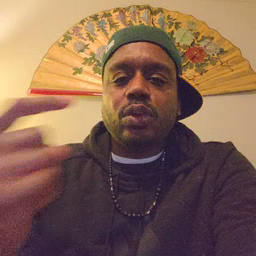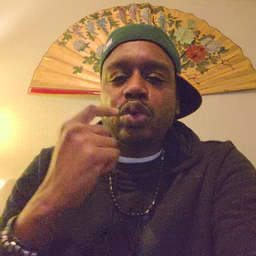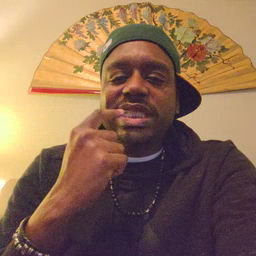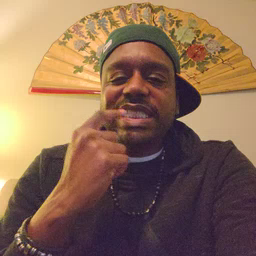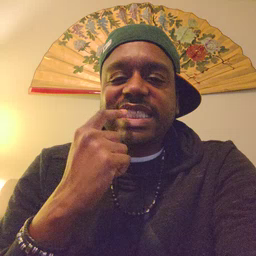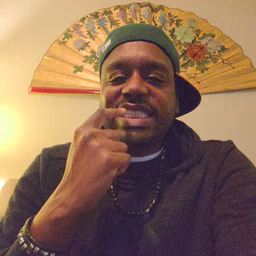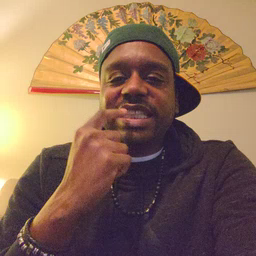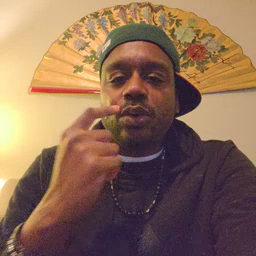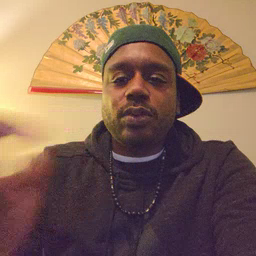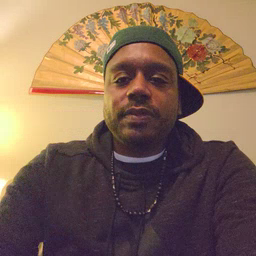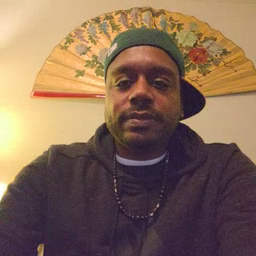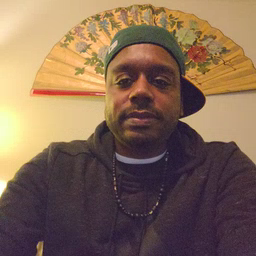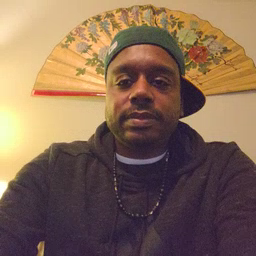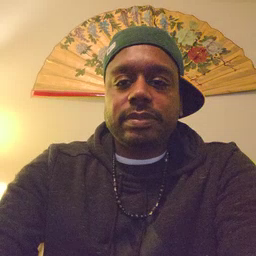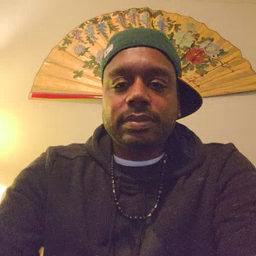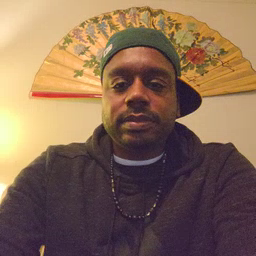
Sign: tooth